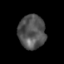
Tissue: skin
Cell type: Epithelial cells
Senescence score: 0.2796
Nuclear area (px): 895
Mean DAPI intensity: 82.769